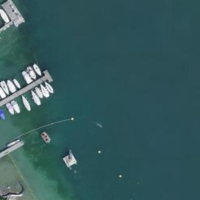
EUNIS habitat code: 14
Species observed at this site:
Aesculus hippocastanum